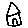
Label: house